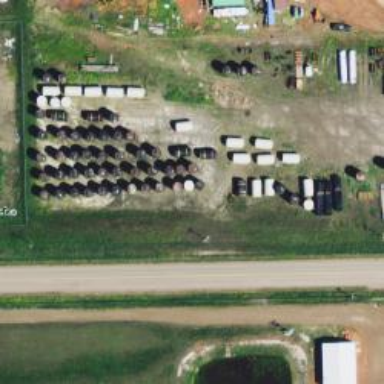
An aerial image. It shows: Storage tank that is man-made.